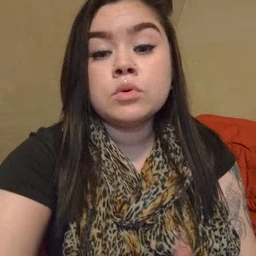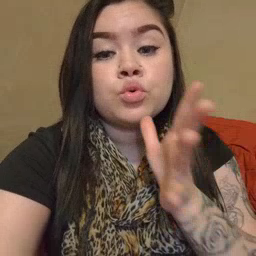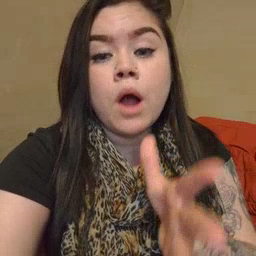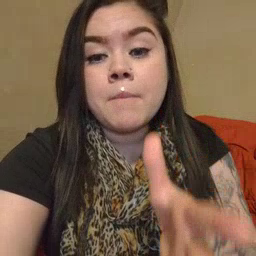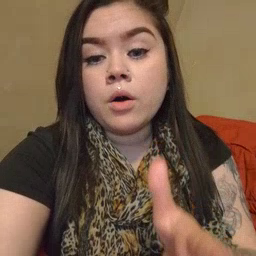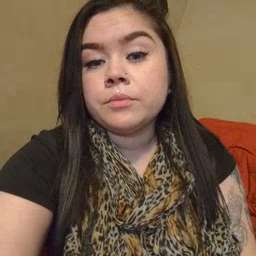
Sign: grandma